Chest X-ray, AP view. Patient: 22 years old, sex M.
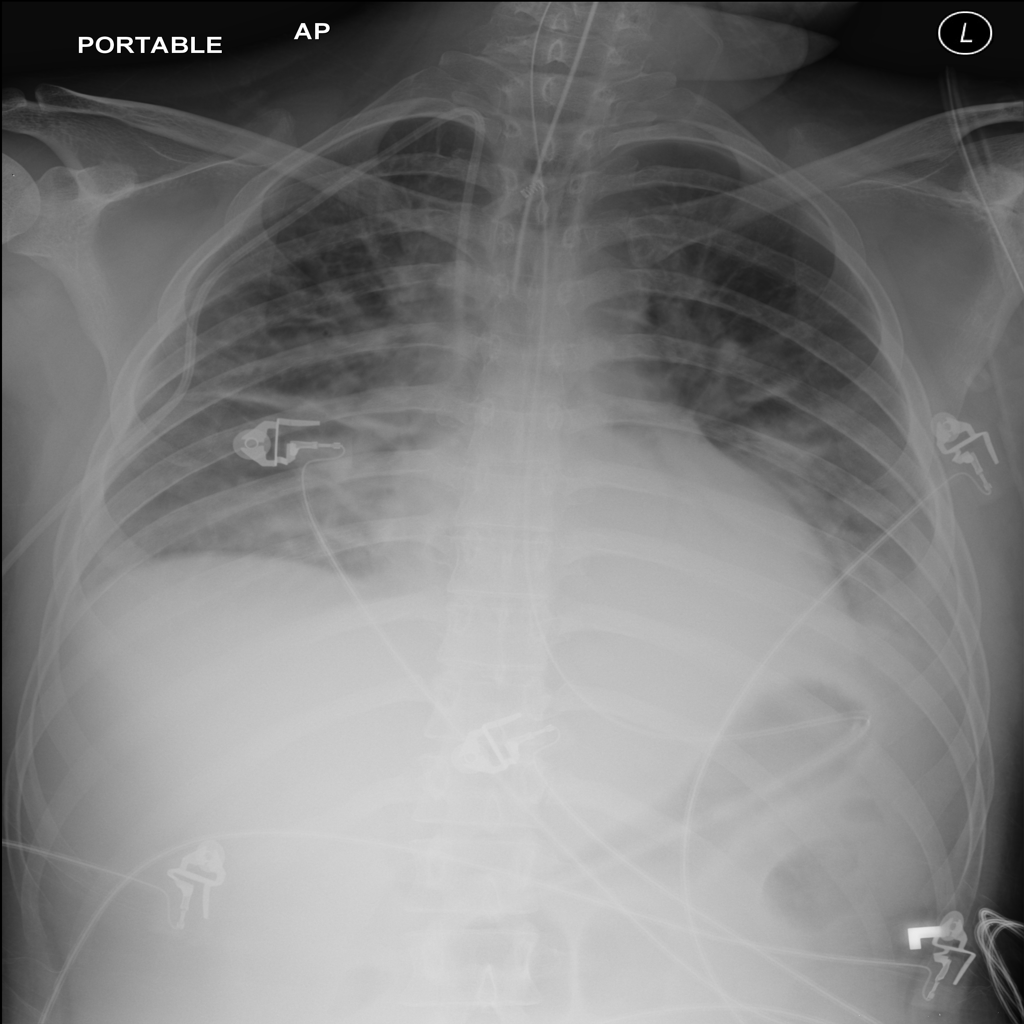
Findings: Atelectasis, Infiltration